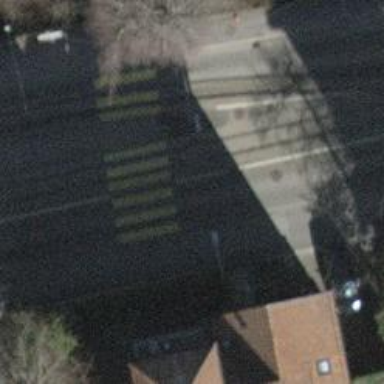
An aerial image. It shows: Tram crossing on the railway.